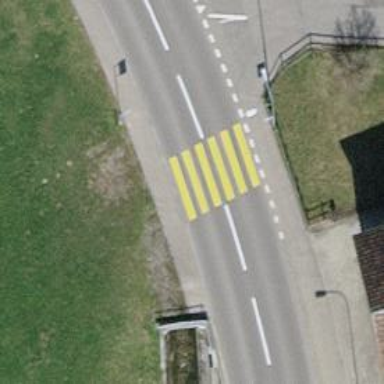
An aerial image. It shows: Uncontrolled crossing on the road.